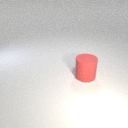
large red rubber cylinder